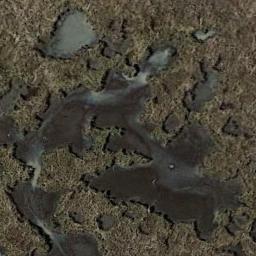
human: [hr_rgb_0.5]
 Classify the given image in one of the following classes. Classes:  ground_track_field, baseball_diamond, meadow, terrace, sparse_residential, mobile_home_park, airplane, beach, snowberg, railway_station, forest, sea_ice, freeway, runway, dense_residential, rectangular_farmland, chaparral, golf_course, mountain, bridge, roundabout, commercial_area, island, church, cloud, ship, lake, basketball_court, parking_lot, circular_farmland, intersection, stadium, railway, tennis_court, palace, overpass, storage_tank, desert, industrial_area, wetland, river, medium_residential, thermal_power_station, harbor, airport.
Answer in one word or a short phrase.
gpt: wetland